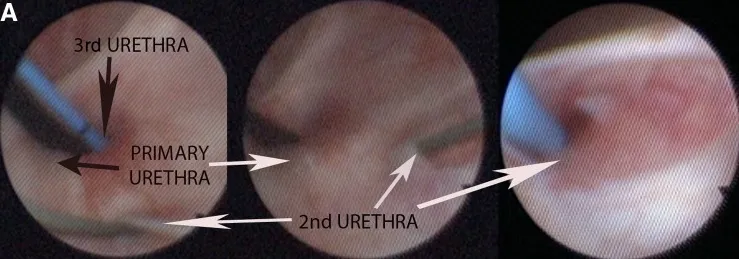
(A) Flexible cystoscopy (retrograde vision when rotating 180 grades the flexible ureteroscope) shows the entry of epispadic urethra into the bladder immediately superior to the bladder neck (2nd urethra). The main urethra and perineal urethra (3rd urethra) enter the bladder through the bladder neck.
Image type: endoscopy (other_endoscopy)